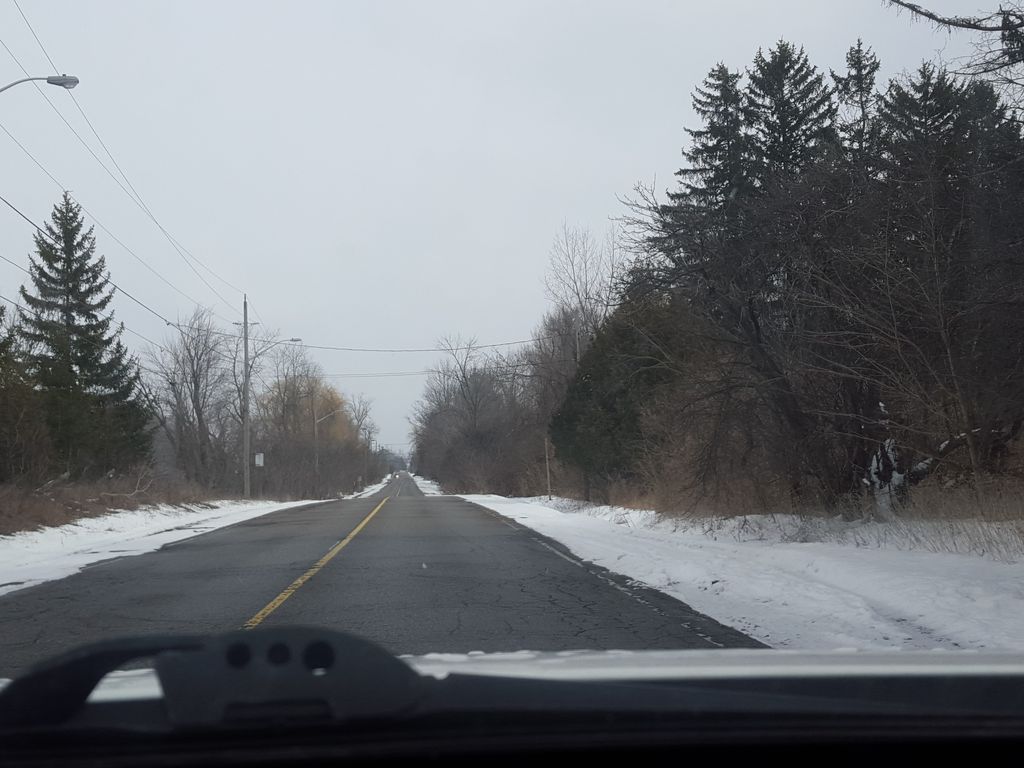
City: toronto